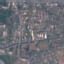
Label: Residential